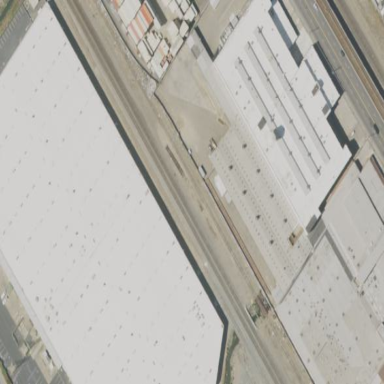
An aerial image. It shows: Warehouse.